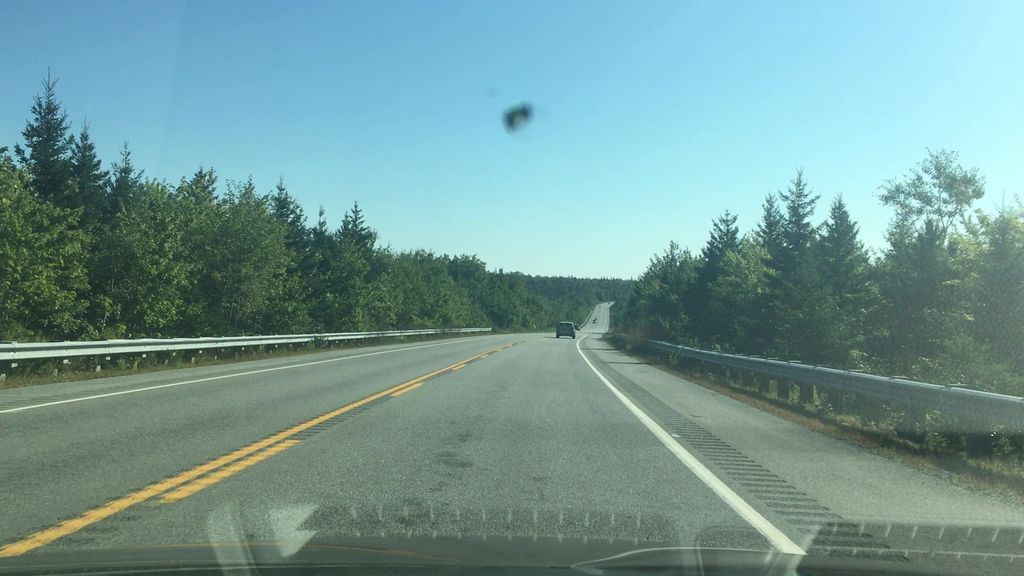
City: halifax